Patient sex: M
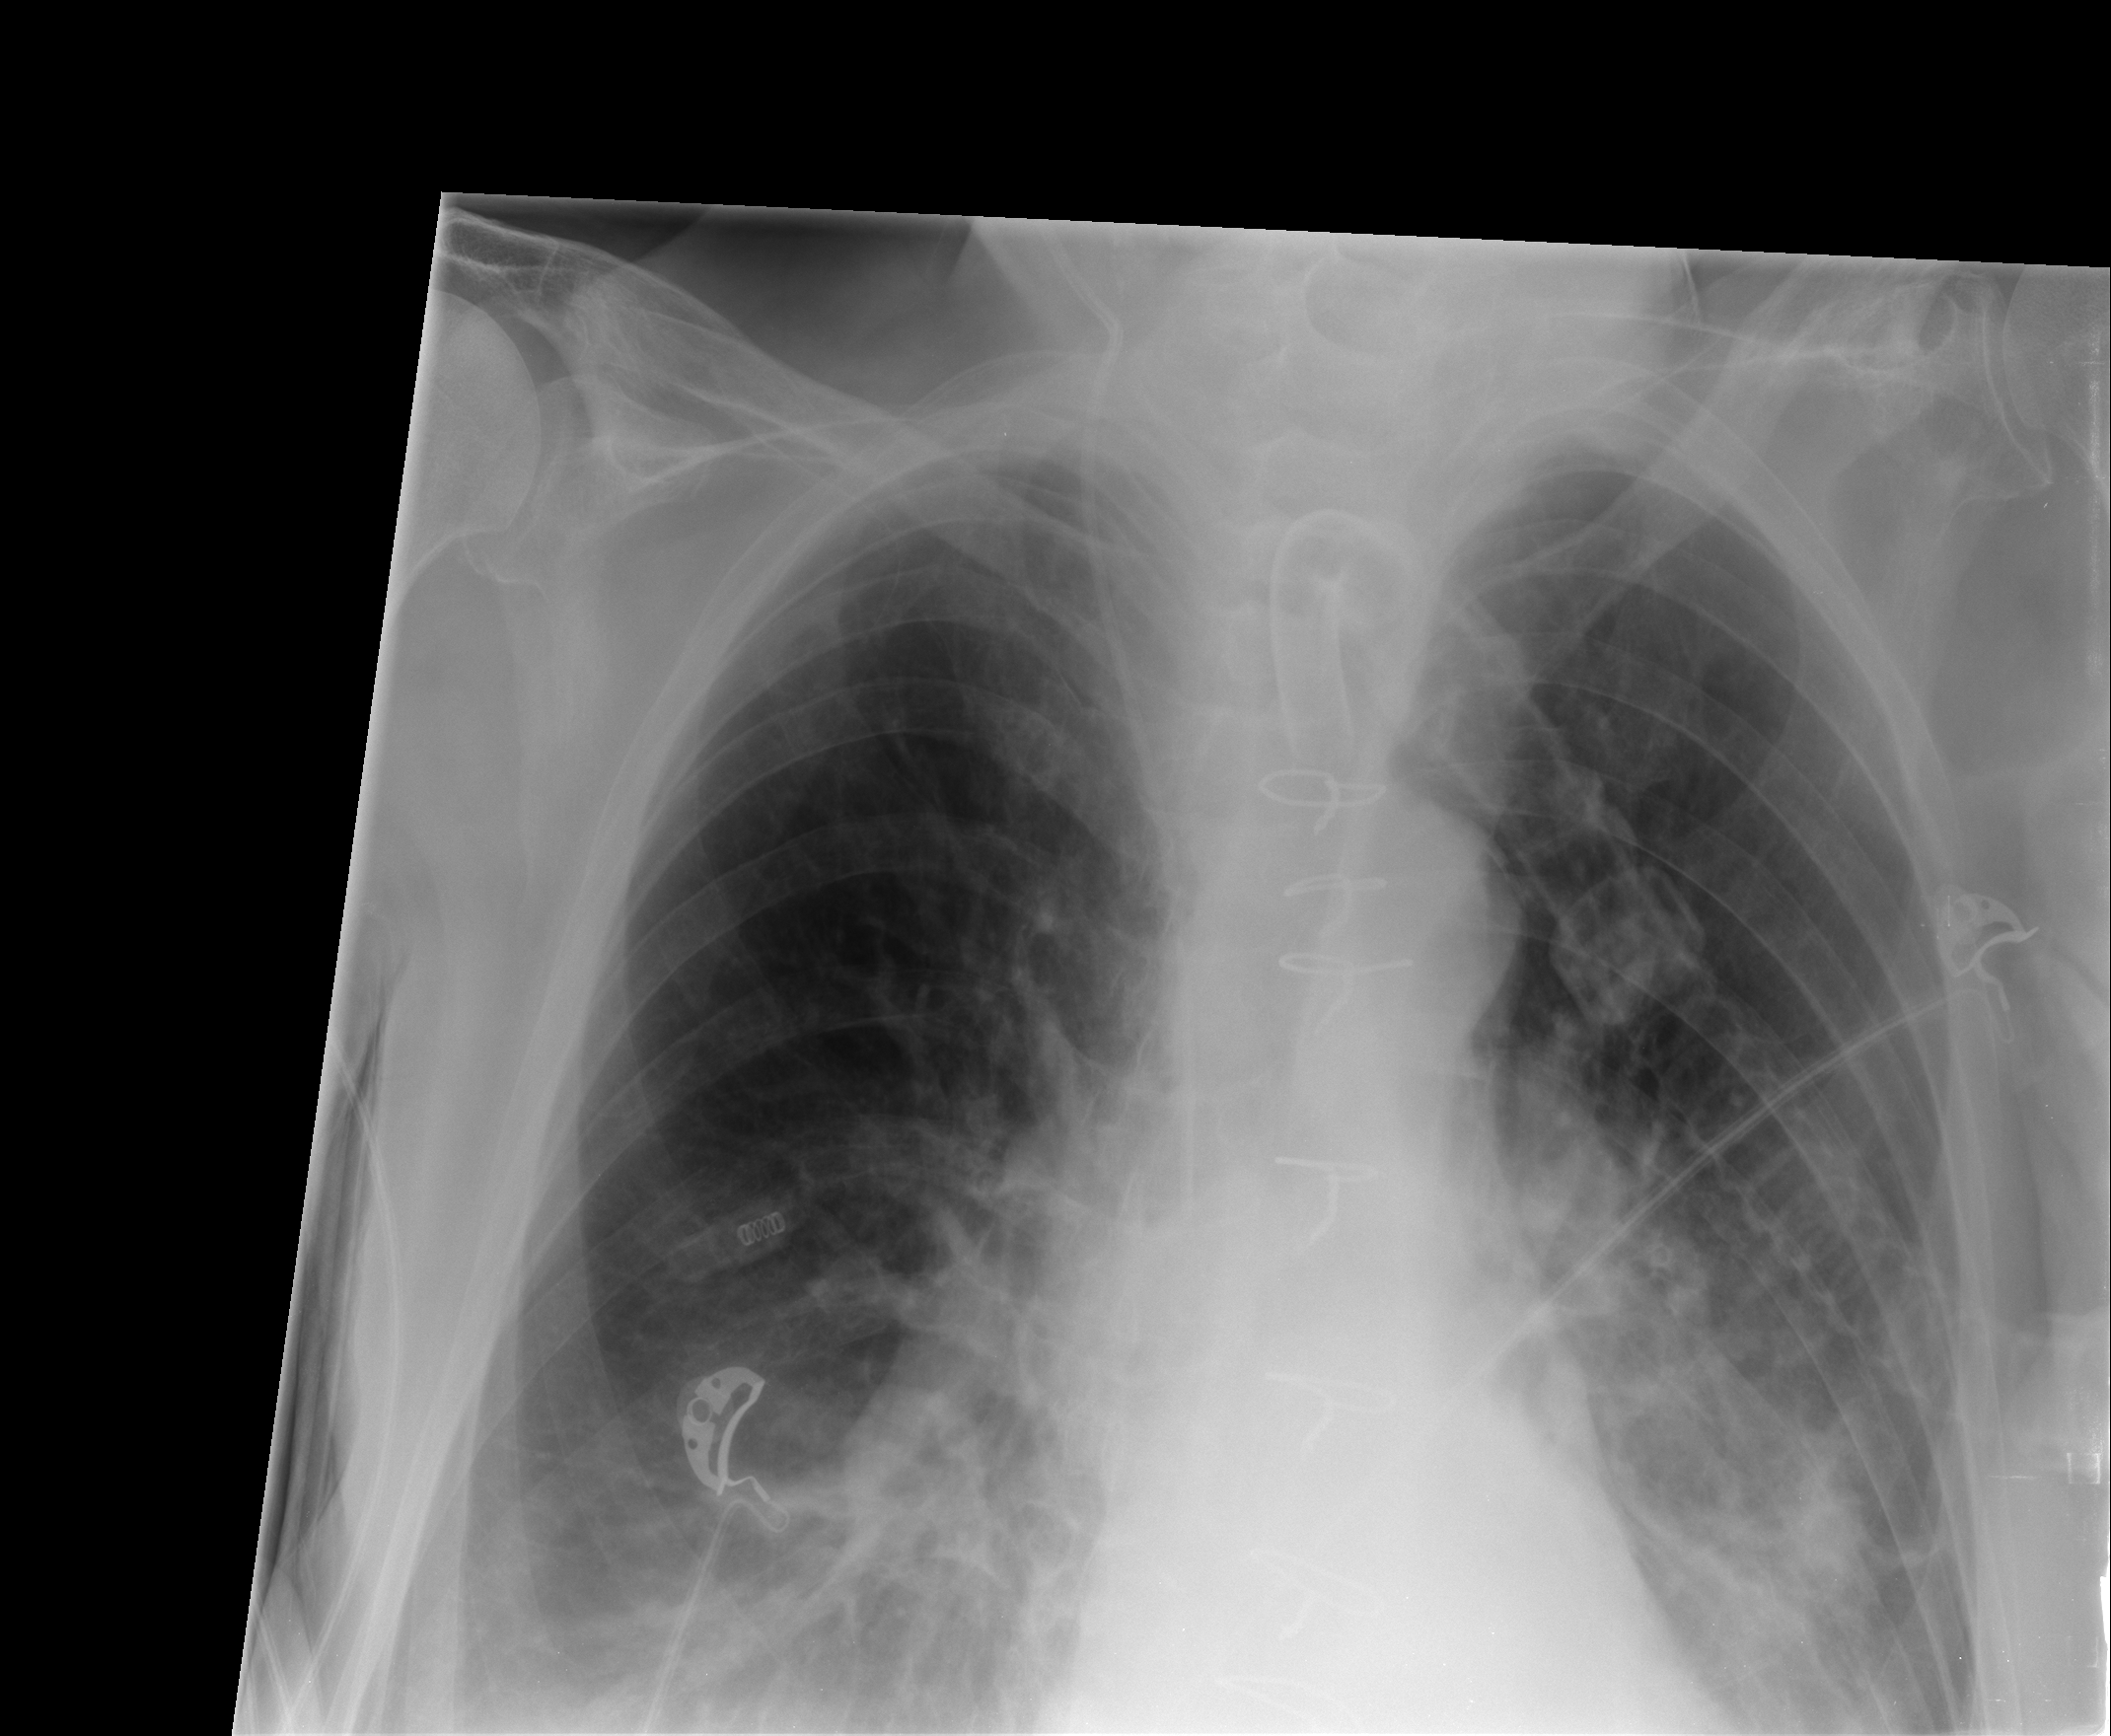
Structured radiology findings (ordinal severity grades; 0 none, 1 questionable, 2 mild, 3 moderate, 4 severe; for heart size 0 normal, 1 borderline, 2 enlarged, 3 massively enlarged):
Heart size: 0
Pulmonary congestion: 0
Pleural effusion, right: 1
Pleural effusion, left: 1
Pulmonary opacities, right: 0
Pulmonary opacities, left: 0
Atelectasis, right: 0
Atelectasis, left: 0